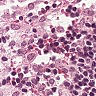
Metastatic tissue present: no